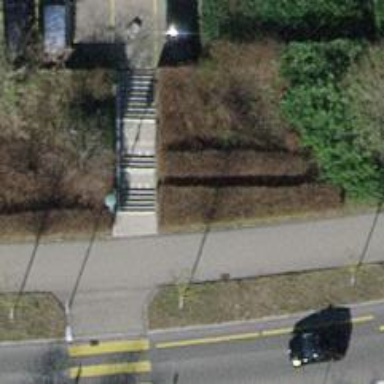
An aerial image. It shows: Concrete steps road made of concrete plates.